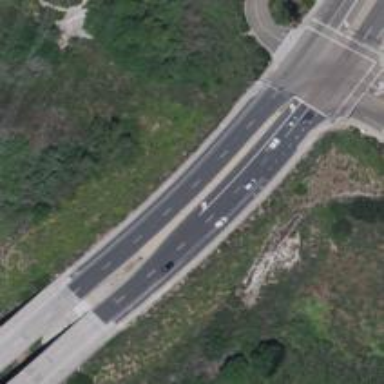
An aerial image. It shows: Secondary road with asphalt surface.